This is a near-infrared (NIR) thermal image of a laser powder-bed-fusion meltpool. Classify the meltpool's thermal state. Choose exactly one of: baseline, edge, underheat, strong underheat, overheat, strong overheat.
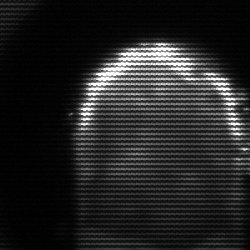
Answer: baseline